Question: How does a debugger set breakpoints if the image is in read-only memory? I know there are hardware breakpoints, but in the debugger I use (OllyDbg) those have to be set specially using a different dialog than normal breakpoints.
Explanation:
Here is a routine in a debugger that is comparing itself to a copy of itself. EDX points to the running image, EBX points to the known good copy of the image. The breakpoint on 4010CE only is reached if there is a mismatch. The character being compared is in the AL register. As you can see the debugger shows EB F6 at 10CE, but this is false. 10CE actually has CC in it, as you can see by looking at the AL register. This is because the debugger has secretely inserted the CC to perform the breakpoint.

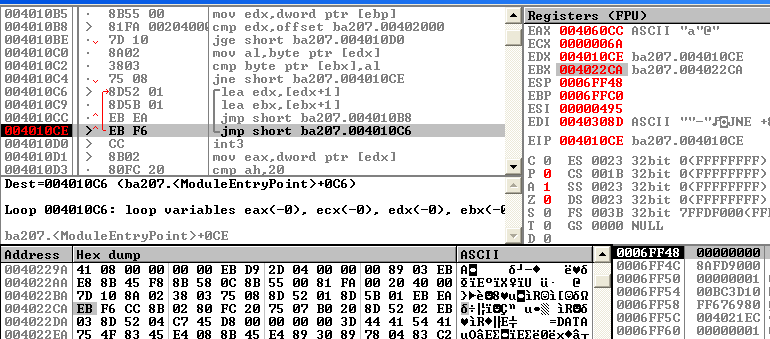
Answer: The debugger first has to change the memory protection of the page it wants to write to. This can be done with VirtualProtectEx. After that it is able to write with WriteProcessMemory and then set the protection back to the original value.